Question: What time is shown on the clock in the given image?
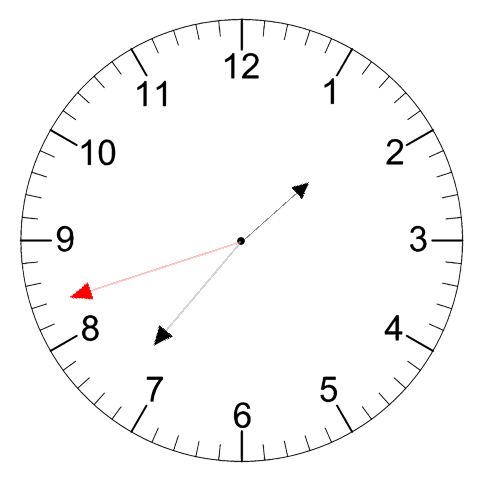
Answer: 01:36:42